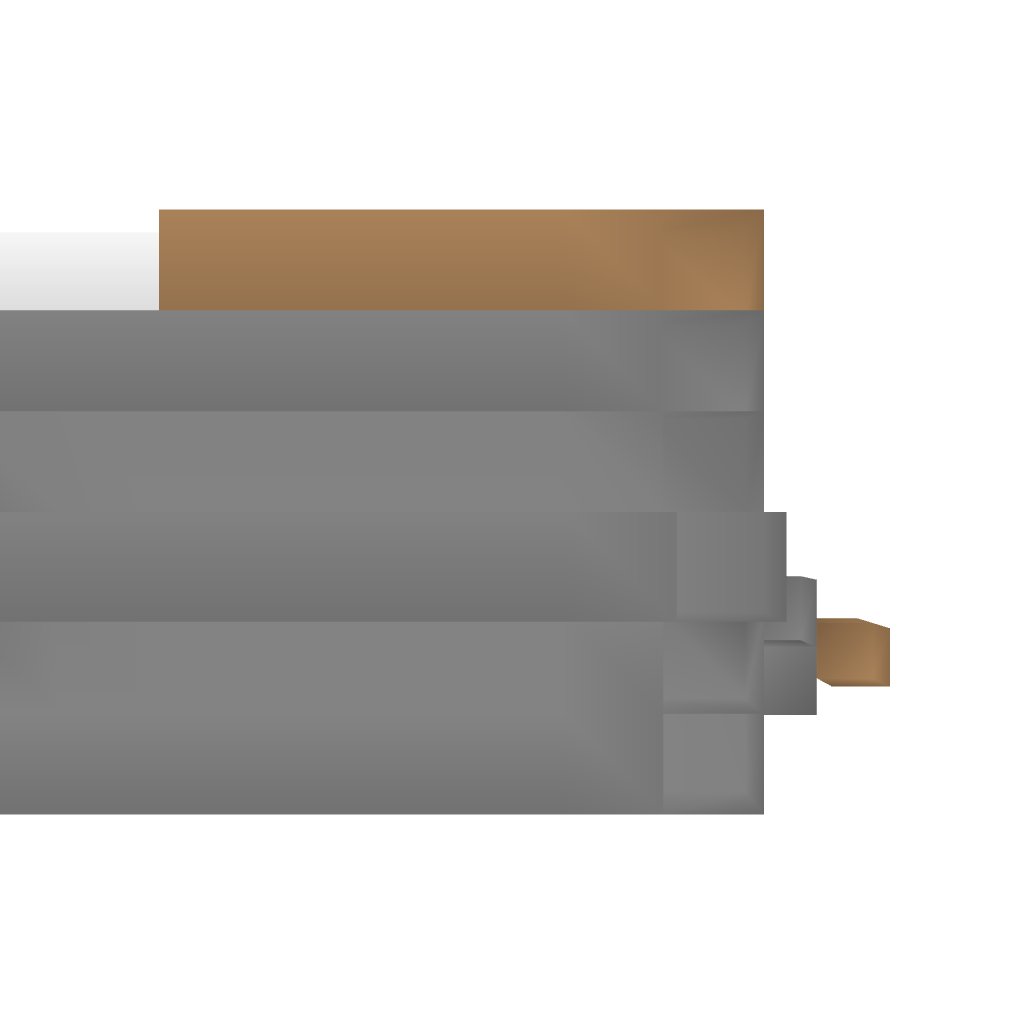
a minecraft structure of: Potion brewer bad low quality